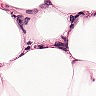
Metastatic tissue present: no